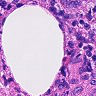
Metastatic tissue present: no